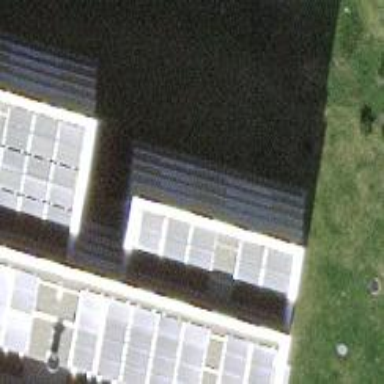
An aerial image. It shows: Solar power generator using photovoltaic panels.